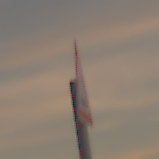
Verkehrszeichen: UnebeneFahrbahn
Umgebung: Outdoor, Nature
Tageszeit: SunriseSunset
Wetter: PartlyCloudy
Licht: Natural
Jahreszeit: NotSpecified
Kontrast: LowContrast